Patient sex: M
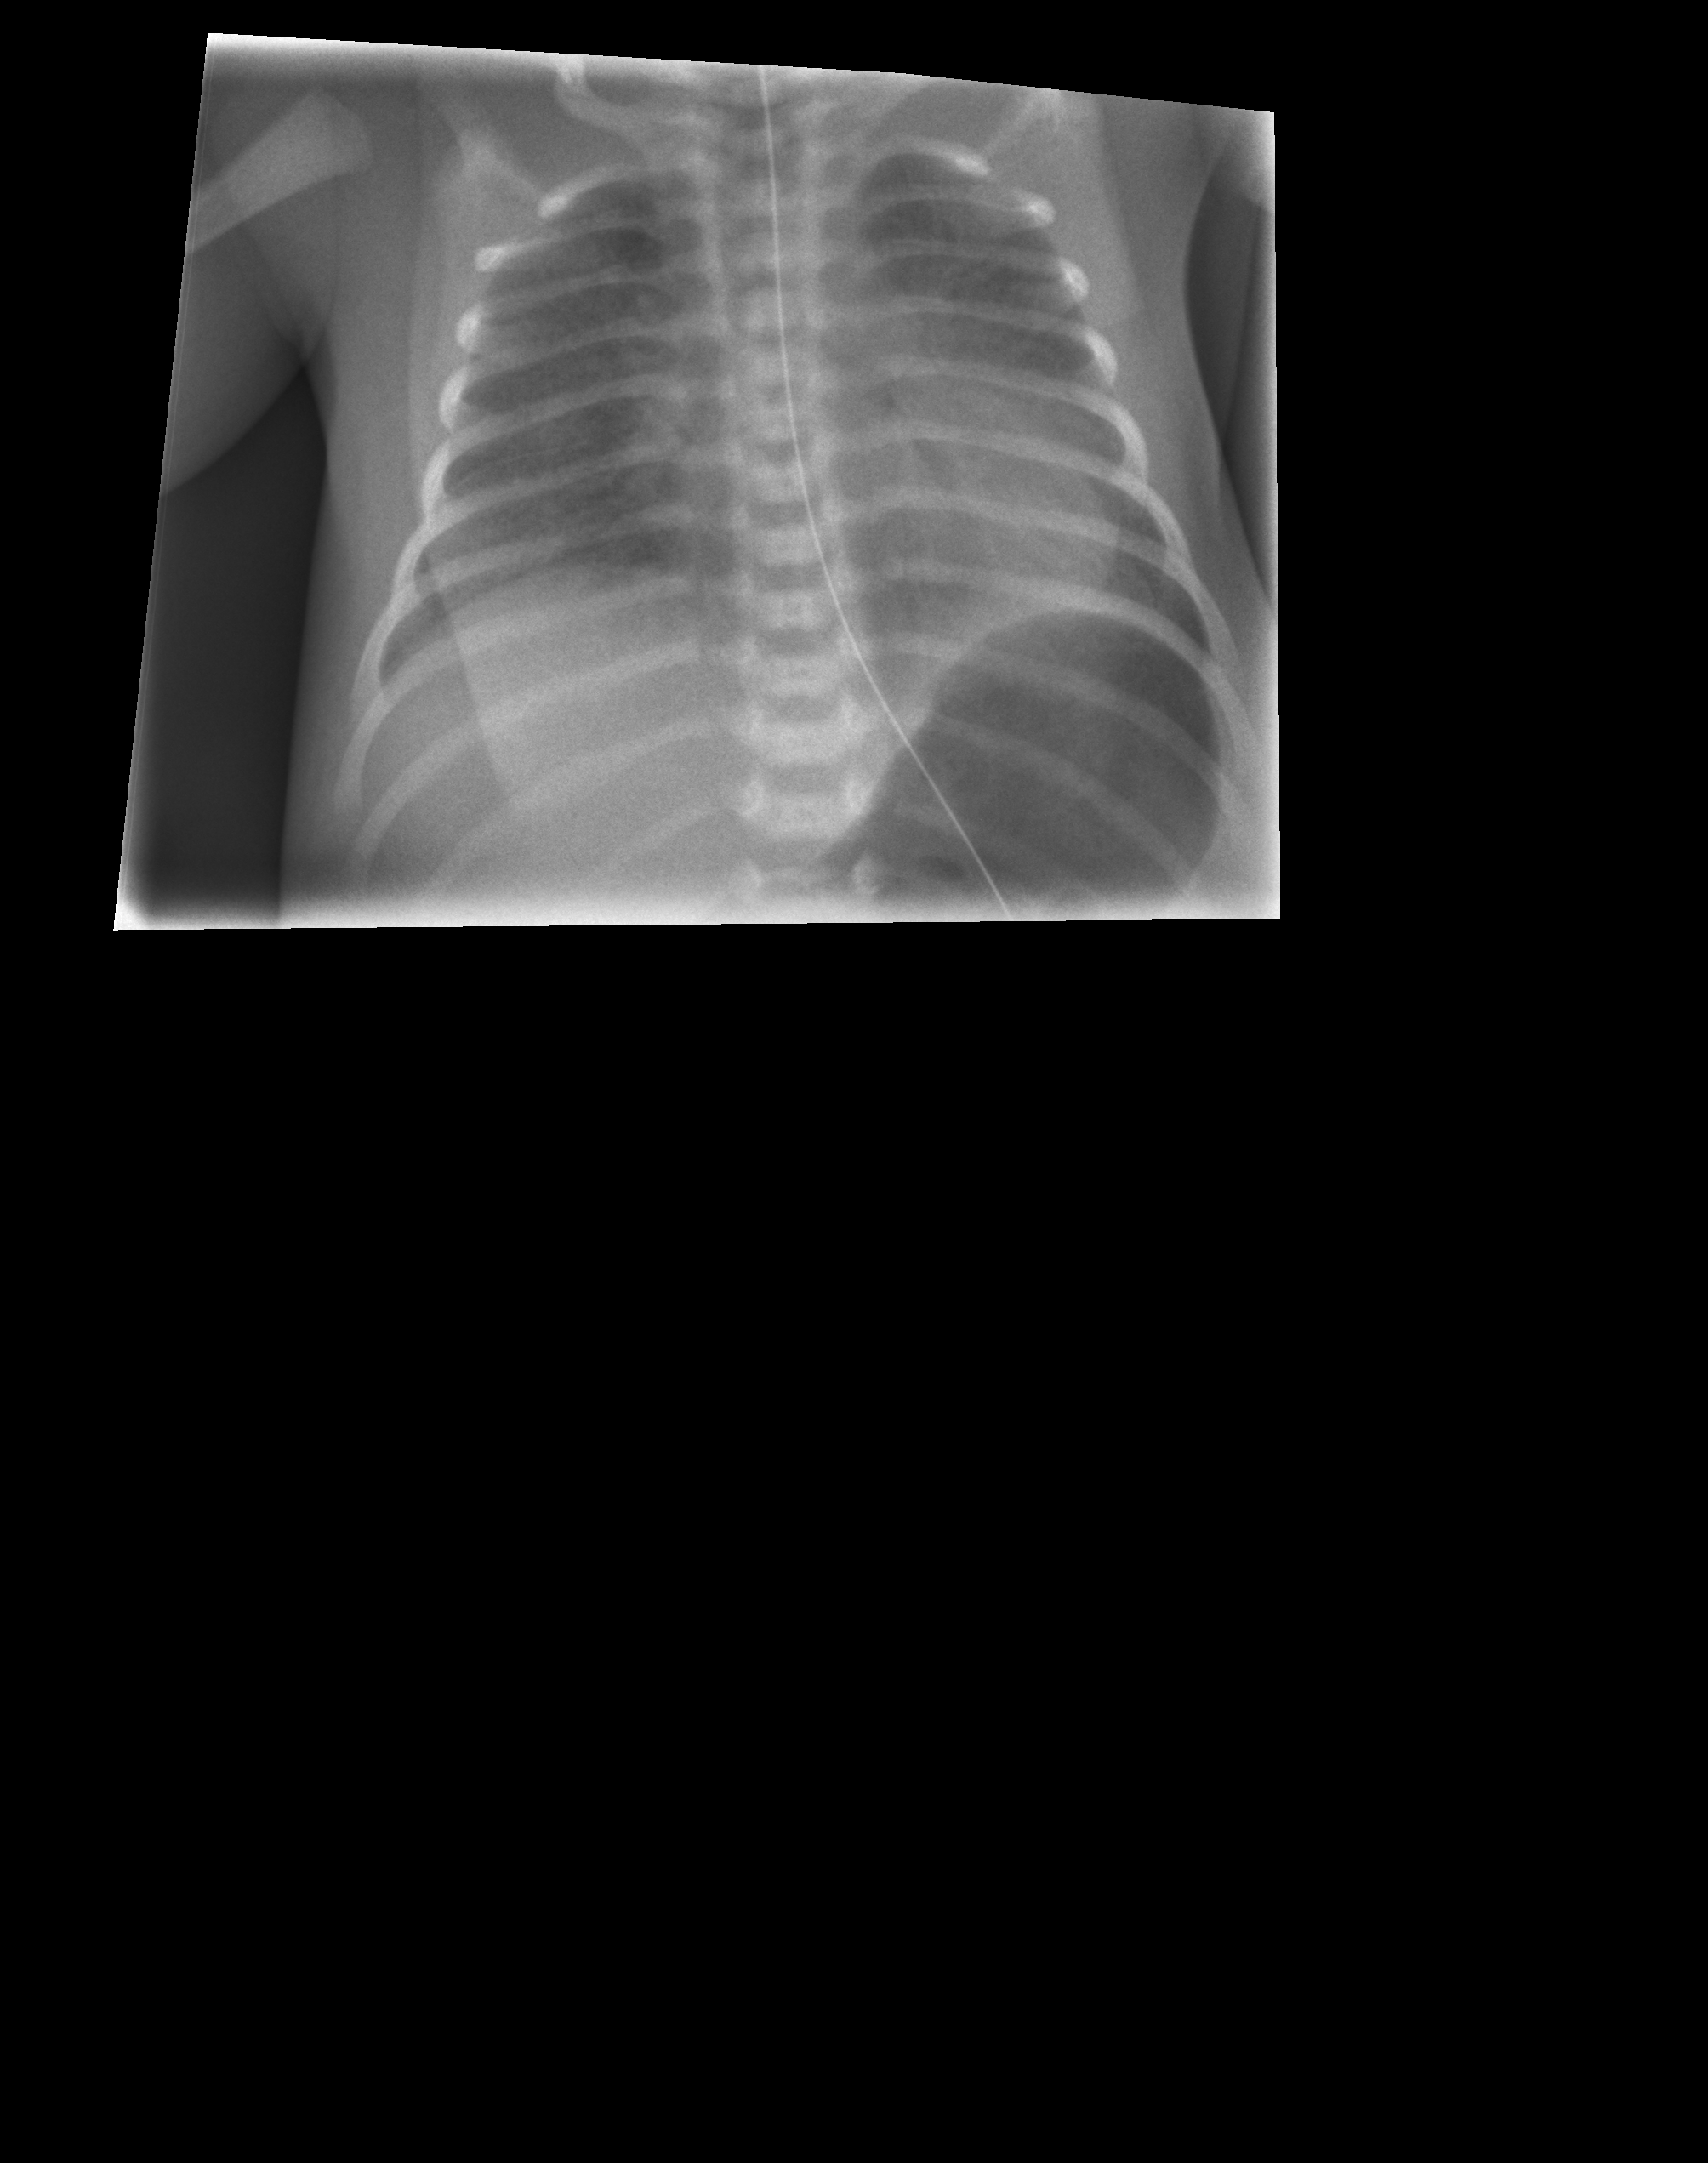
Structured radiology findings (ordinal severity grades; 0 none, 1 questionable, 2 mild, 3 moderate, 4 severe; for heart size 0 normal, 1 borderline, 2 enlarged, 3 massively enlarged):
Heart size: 2
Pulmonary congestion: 2
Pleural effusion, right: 0
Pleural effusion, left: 0
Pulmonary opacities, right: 3
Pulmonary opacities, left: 3
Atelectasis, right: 0
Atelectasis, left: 0